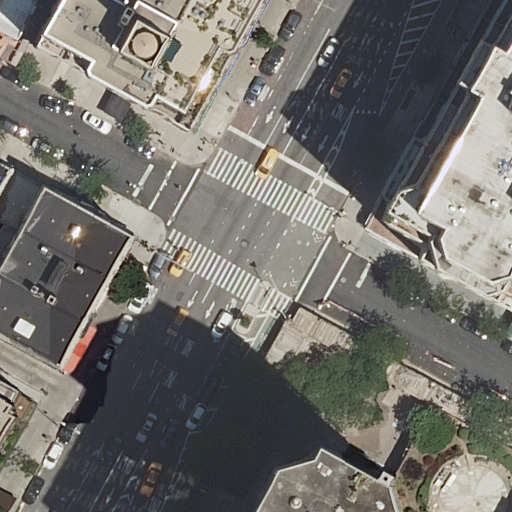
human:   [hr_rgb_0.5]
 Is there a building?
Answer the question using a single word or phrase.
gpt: yes

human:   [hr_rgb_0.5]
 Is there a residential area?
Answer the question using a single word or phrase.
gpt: yes

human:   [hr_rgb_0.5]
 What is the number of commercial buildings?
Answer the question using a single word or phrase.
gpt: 0

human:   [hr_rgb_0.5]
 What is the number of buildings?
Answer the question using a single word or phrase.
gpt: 9

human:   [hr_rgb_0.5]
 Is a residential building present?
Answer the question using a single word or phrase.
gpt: yes

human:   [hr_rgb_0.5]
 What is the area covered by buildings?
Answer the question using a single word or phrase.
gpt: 4614m2

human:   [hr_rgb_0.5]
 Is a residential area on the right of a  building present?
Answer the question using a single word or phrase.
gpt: yes

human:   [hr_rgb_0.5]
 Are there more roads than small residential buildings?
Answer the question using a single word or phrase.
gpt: yes

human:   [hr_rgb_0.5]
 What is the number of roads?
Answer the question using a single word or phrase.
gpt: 6

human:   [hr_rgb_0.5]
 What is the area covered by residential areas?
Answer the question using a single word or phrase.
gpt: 1363m2

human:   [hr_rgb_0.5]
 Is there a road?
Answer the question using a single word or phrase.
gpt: yes

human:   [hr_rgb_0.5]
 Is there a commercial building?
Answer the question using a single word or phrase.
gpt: no

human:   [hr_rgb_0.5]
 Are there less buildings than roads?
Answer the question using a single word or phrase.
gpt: no

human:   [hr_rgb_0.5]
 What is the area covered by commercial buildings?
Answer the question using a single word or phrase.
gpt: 0m2

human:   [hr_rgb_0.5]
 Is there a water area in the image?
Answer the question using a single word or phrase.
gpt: no

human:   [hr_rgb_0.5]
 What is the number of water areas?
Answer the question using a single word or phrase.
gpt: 0

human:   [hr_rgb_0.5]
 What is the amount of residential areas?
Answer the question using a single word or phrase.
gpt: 1

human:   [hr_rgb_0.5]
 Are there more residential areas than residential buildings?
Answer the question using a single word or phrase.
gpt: no

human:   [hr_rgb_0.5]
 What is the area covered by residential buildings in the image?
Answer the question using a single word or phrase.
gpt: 4614m2

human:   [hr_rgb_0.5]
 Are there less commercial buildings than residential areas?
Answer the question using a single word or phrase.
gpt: yes

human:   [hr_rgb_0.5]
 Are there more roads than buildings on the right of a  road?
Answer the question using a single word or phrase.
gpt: yes

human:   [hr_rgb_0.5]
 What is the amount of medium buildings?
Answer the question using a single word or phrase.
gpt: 2

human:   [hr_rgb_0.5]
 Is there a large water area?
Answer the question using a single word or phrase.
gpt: no

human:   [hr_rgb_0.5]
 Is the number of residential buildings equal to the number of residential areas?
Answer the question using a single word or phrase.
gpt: no

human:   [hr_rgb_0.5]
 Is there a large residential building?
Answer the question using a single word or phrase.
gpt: yes

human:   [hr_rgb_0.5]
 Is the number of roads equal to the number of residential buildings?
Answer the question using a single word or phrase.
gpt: no

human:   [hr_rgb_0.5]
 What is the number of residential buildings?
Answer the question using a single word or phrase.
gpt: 9

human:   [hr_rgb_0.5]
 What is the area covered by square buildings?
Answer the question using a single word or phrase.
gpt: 0m2

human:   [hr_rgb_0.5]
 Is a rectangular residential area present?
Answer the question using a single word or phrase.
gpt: yes

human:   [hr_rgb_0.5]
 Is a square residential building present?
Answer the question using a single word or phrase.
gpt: no

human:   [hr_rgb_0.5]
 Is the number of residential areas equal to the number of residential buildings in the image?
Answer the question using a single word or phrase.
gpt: no

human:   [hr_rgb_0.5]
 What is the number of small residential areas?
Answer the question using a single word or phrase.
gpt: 0

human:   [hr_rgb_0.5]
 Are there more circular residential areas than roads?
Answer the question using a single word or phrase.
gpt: no

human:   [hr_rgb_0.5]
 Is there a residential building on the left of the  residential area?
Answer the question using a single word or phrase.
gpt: yes

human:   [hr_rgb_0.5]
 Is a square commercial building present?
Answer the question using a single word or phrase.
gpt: no

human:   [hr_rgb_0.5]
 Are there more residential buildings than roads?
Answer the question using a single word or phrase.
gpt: yes

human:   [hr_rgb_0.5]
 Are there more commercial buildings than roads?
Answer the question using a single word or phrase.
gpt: no

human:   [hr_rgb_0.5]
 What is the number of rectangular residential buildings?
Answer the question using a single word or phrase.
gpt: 6

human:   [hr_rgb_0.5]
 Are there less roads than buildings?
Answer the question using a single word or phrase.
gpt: yes

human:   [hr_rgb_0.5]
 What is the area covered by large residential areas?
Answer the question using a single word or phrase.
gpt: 1363m2

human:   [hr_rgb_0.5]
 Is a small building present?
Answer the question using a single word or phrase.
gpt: yes

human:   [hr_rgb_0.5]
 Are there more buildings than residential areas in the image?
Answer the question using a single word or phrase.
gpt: yes

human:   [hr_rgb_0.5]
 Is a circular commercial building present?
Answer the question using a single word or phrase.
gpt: no

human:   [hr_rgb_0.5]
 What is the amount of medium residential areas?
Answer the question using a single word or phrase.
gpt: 0

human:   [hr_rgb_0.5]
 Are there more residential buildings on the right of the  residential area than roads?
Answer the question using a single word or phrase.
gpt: no

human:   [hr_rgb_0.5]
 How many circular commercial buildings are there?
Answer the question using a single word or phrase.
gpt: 0

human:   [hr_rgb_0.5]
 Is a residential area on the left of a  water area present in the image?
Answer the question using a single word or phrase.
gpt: no

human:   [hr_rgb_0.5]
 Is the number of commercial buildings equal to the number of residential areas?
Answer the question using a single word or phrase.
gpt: no

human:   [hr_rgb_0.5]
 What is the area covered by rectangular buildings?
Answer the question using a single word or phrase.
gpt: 1160m2

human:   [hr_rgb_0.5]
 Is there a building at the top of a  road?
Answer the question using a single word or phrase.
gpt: yes

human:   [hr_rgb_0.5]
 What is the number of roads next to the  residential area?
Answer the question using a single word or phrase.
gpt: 6

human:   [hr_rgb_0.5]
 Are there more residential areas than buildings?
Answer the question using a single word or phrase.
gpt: no

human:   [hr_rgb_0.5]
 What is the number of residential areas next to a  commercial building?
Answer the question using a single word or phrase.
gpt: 0

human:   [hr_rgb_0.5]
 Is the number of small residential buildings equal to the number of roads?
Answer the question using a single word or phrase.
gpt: no

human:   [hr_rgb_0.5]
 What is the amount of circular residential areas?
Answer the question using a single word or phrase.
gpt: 0

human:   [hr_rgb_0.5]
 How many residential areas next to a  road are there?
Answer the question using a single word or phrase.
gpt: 1

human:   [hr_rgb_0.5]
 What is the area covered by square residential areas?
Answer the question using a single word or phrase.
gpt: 0m2

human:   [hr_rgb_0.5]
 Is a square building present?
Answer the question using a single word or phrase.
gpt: no

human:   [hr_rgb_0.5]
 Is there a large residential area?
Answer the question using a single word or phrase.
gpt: yes

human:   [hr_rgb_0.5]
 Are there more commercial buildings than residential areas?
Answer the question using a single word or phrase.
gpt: no

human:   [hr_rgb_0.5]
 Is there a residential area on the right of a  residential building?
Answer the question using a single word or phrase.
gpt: yes

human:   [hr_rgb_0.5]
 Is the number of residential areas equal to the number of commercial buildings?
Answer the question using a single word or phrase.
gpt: no

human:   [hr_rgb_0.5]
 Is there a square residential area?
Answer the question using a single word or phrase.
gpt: no

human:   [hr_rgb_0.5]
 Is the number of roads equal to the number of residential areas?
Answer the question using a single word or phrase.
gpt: no